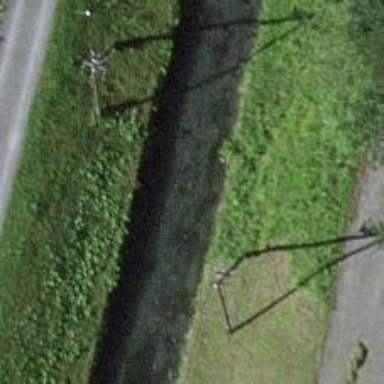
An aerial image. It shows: Power pole.